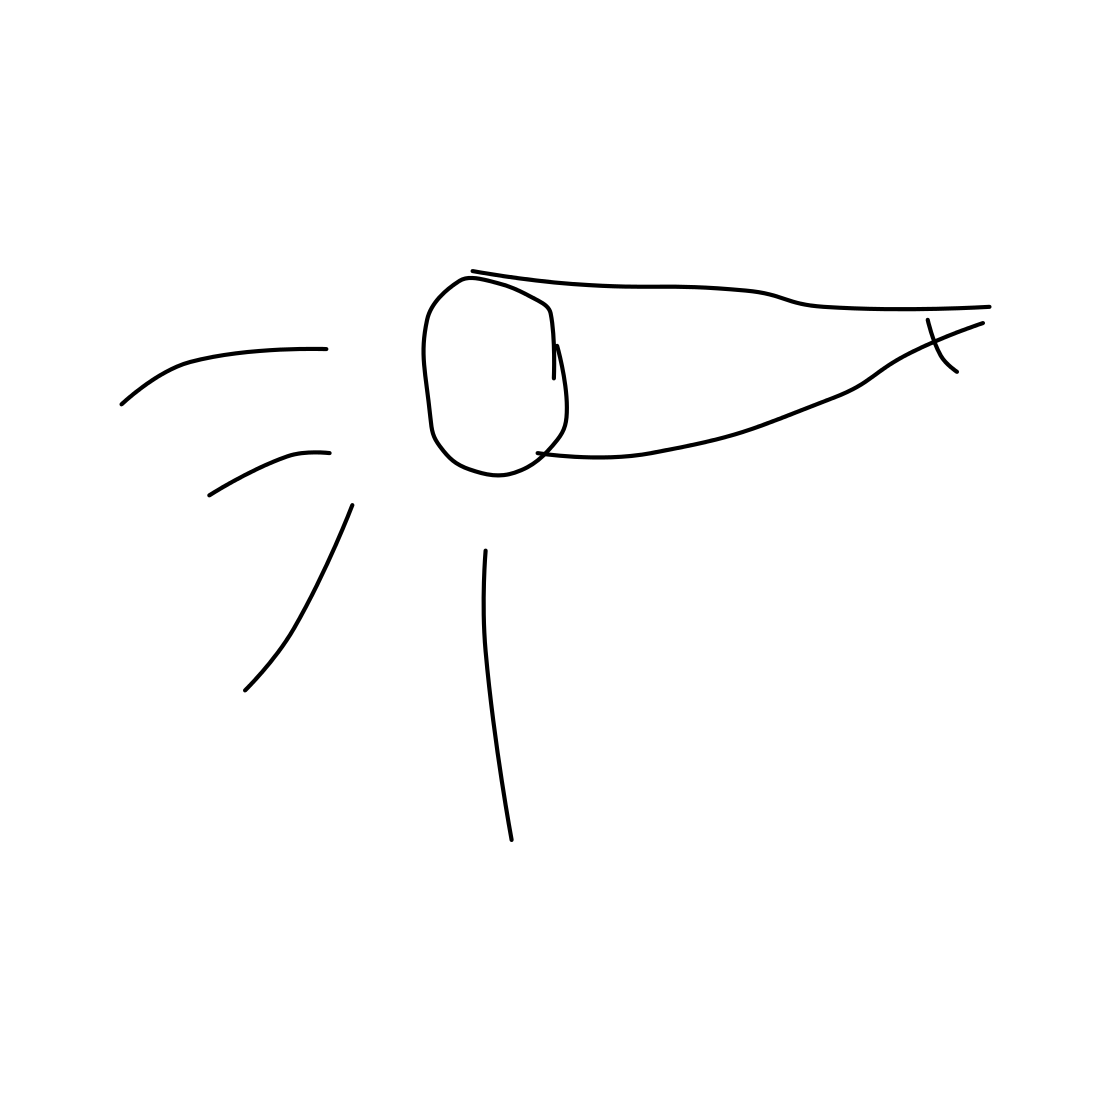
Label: loudspeaker